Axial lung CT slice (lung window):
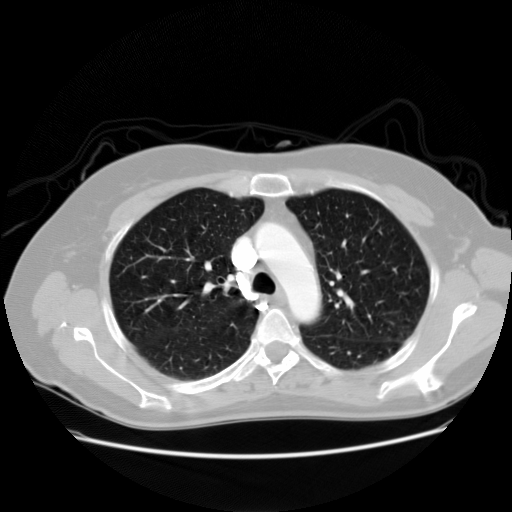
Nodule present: no